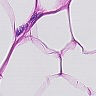
Metastatic tissue present: no